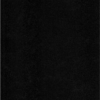
Label: dusty